Question: I have JTabbedPane with fade animation, which is performed when user clicks tabs. To handle animation I override 'stateChanged' method.
'''
public class AnimatedJTabbedPane extends JTabbedPane implements ChangeListener, TimingTarget{
/**
*
*/
private static final long serialVersionUID = 1L;
protected BufferedImage previousTabImage;
protected BufferedImage bufferImage;
protected BufferedImage nextTabImage;
protected boolean animationStarted = false;
protected boolean paintPreviousImage = false;
protected boolean leftToRightIndex = false;
protected float fraction = 0.0f;
protected Animator animator;
protected int previousTabIndex = -1;
public AnimatedJTabbedPane(int tabPlacement) {
super(tabPlacement);
this.animator = new Animator(300, this);
this.animator.setAcceleration(0.1f);
this.animator.setDeceleration(0.8f);
this.addChangeListener(this);
}
public void stateChanged(ChangeEvent e) {
if(this.previousTabIndex != this.getSelectedIndex()){
if(this.previousTabIndex == -1){
this.previousTabIndex = this.getSelectedIndex();
}
else{
this.paintPreviousImage = true;
boolean interrupted = false;
if(this.animator.isRunning()){
this.animator.stop();
interrupted= true;
}
Component previousComponent = this.getComponentAt(this.previousTabIndex);
this.previousTabImage = this.getGraphicsConfiguration().createCompatibleImage(
previousComponent.getWidth(), previousComponent.getHeight(), Transparency.TRANSLUCENT);
previousComponent.paint(this.previousTabImage.getGraphics());
Component nextComponent = this.getComponentAt(this.getSelectedIndex());
this.nextTabImage = this.getGraphicsConfiguration().createCompatibleImage(
previousComponent.getWidth(), previousComponent.getHeight(), Transparency.TRANSLUCENT);
nextComponent.paint(this.nextTabImage.getGraphics());
if(this.previousTabIndex < this.getSelectedIndex()){
this.leftToRightIndex = true;
}
else{
this.leftToRightIndex = false;
}
this.previousTabIndex = this.getSelectedIndex();
if(interrupted){
this.animator.setStartFraction(1-this.fraction);
}
else{
this.animator.setStartFraction(0);
}
this.animationStarted = true;
this.animator.start();
}
}
}
@Override
public void paintChildren(Graphics g){
if(this.getComponentCount() != 0){
Rectangle childrenPosition = this.getComponentAt(0).getBounds();
if(this.bufferImage == null ||
this.bufferImage.getWidth() != this.getWidth() ||
this.bufferImage.getHeight() != this.getHeight()){
this.bufferImage = new BufferedImage(
this.getWidth(),
this.getHeight(),
BufferedImage.TYPE_INT_ARGB);
}
if(this.animationStarted){
if(this.paintPreviousImage){
g.drawImage(this.bufferImage, 0, 0, null);
this.paintPreviousImage = false;
}
else{
Graphics2D g2d = (Graphics2D)this.bufferImage.createGraphics();
int x = (int)childrenPosition.getX();
int y = (int)childrenPosition.getY();
this.performFadeAnimation(g2d, x, y);
g.drawImage(this.bufferImage, 0, 0, null);
g2d.dispose();
}
g.dispose();
}
else{
Graphics2D g2d = (Graphics2D)this.bufferImage.createGraphics();
super.paintChildren(g2d);
g.drawImage(this.bufferImage, 0, 0, null);
g2d.dispose();
g.dispose();
}
}
else{
super.paintChildren(g);
}
}
protected void performFadeAnimation(Graphics2D g2d, final double x, final double y){
g2d.drawImage(this.previousTabImage, (int)x, (int)y, null);
AlphaComposite composite =
AlphaComposite.getInstance(AlphaComposite.SRC_OVER, this.fraction);
g2d.setComposite(composite);
g2d.drawImage(this.nextTabImage, (int)x, (int)y, null);
}
@Override
public void begin() {
// TODO Auto-generated method stub
}
@Override
public void end() {
this.animationStarted = false;
this.repaint();
this.nextTabImage.flush();
this.nextTabImage = null;
this.previousTabImage.flush();
this.previousTabImage = null;
}
@Override
public void repeat() {
// TODO Auto-generated method stub
}
@Override
public void timingEvent(float fraction) {
this.fraction = fraction;
this.repaint();
}
'''
}
This works great when user clicks tabs manually. 'stateChanged' event is called and tabs are changing with animation.
I need to change selected tab from code, so I'm using 'setSelectedIndex(int)' method.
'''
public void setSelectedTab(int tab){
animatedTabbedPane.setSelectedIndex(tab);
}
'''
But right now tab is changed instantly after 'setSelectedIndex' ends - without animation, and then 'stateChanged' method is called, so tab switch back to previously tab selected and perform (correctly) my animation.
So tab is changing twice, first without animation after 'setSelectedIndex' and second time after 'stateChanged' in 'AnimatedJTabbedPane'.
I need something like:
'''
animatedTabbedPane.firePropertyChange("stateChanged", old, new);
'''
I want to change tabs only with 'stateChanged' method, so I can do without default 'setSelectedIndex' method. How can I do that?
A little graph of my problem:

The red line represents visibility. So when user changes tab only 'stateChanged' is called, smoothly changes to . When I use 'setSelectedIndex' is immediately replaced with and only then I can see my desired animation from 'stateChanged', so the users see a flash.
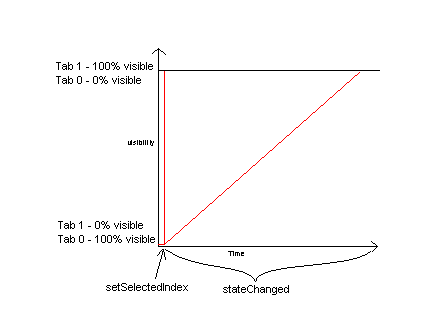
Answer: I found the real reason of my problem.
It was the thread problem, not the animation itself. I was calling 'setSelectedIndex' outside so my JTabbedPane was updated instantly and then the animation from was performed.
The anserw is:
'''
public void setSelectedTab(final int tab) throws InterruptedException, InvocationTargetException{
if(!SwingUtilities.isEventDispatchThread()){
SwingUtilities.invokeAndWait(new Runnable() {
@Override
public void run() {
animatedTabbedPane.setSelectedIndex(tab);
}
});
}
else
animatedTabbedPane.setSelectedIndex(tab);
}
'''
Changing tabs inside doesn't couse unwanted flash anymore.